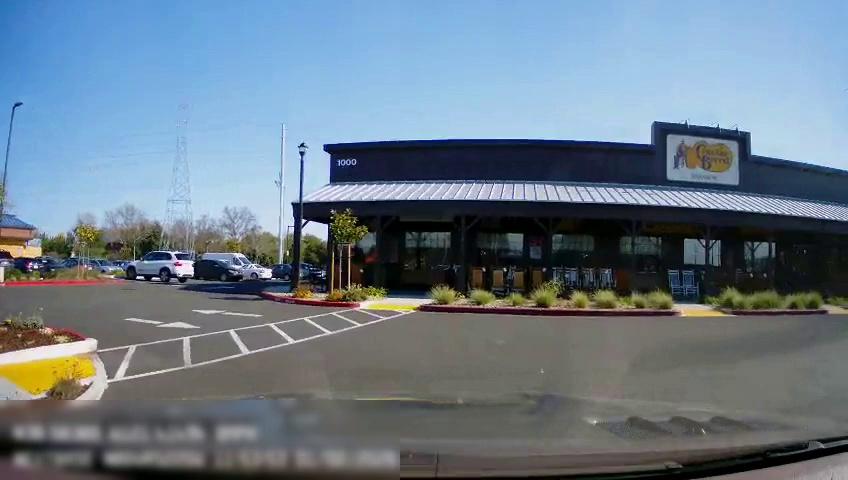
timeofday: Day
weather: Sunny
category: Drivable Space
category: Vehicles | SUV
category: Vehicles | Car
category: Vehicles | Van
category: Vehicles | Car
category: Vehicles | Car
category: Vehicles | SUV
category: Vehicles | SUV
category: Vehicles | Car
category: Vehicles | Car
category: Vehicles | Car
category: Vehicles | Car